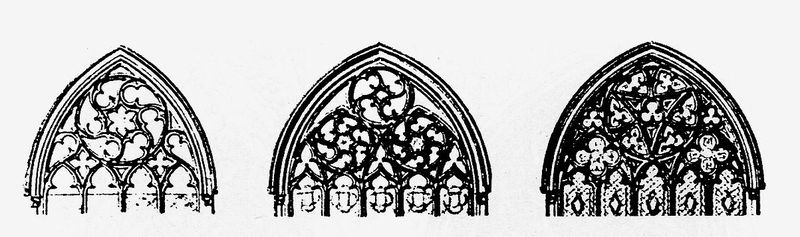
Titel: Kathedrale, Exeter/Devonshire
Standort: Exeter (EU - GB)
Schlagwörter: fenster, glas, schwarz, skizze, zeichnung, muster, ornament, architektur, barock, kirche, drei, gotik, kreis, rund, bogen, ornamente, stile, vier, kreuz, dom, druck, bleistift, entwurf, gotisch, rosette, spitzbogen, spitzbögen, plan, entwicklung, rosetten, gewolbe, kathedral, cathedral